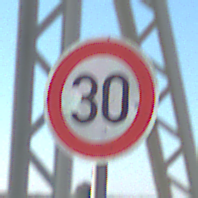
Verkehrszeichen: Geschwindigkeit30
Umgebung: Outdoor, Special
Tageszeit: MorningAfternoon
Wetter: Clear
Licht: Natural
Jahreszeit: NotSpecified
Kontrast: HighContrast